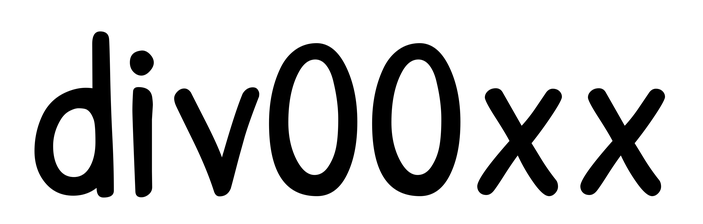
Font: PatrickHand-Regular